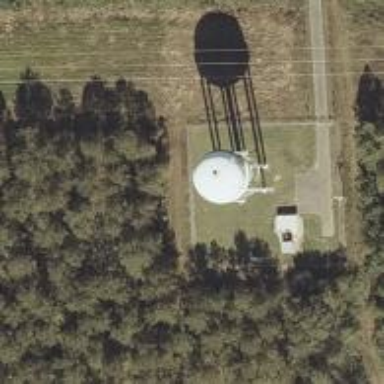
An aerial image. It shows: Water tower that is man-made.